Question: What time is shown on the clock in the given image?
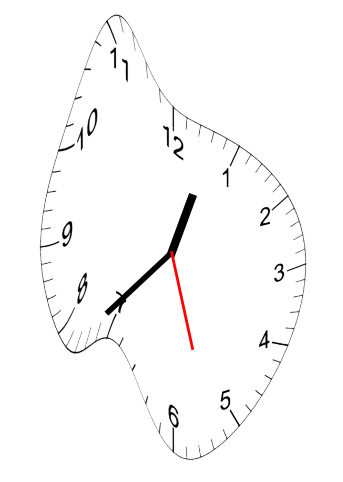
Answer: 12:37:27